Question: I have two tables as it is seen in the schematic picture. I want to copy data from three columns 'URI', 'fields' and 'details' in 'table1' and insert them into 'table2' if date in 'table1' is greater than 12/11/2013. Something like below query:
'INSERT INTO table2 (all_links, fields_one, fields_two) FROM table1 (URI, fields, details) WHERE date>"12-11-2013 00-00-00";'
Could you please help to solve this problem?

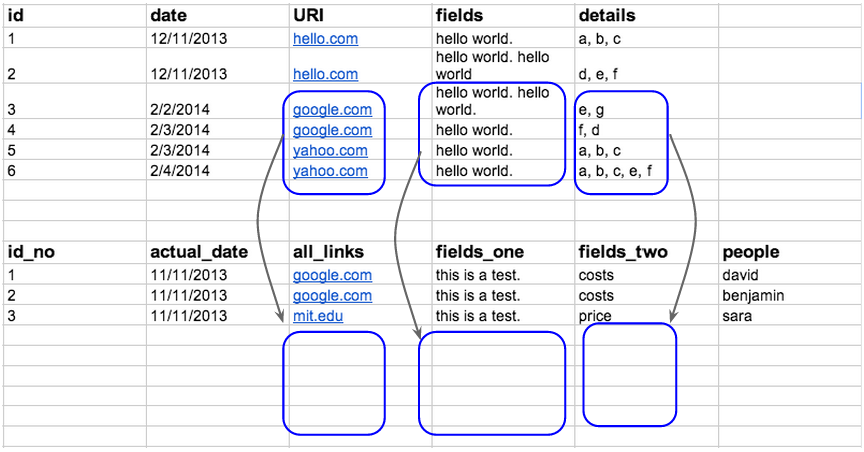
Answer: Do it like
'''
INSERT INTO table2 (all_links, fields_one, fields_two)
select URI, fields, details FROM table1
WHERE date > "12-11-2013 00-00-00";
'''
In case tables are in different DB (assuming 'dbo' is default owner)
'''
INSERT INTO DB1.dbo.table2 (all_links, fields_one, fields_two)
select URI, fields, details FROM DB2.dbo.table1
WHERE date > "12-11-2013 00-00-00";
'''